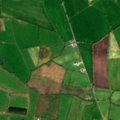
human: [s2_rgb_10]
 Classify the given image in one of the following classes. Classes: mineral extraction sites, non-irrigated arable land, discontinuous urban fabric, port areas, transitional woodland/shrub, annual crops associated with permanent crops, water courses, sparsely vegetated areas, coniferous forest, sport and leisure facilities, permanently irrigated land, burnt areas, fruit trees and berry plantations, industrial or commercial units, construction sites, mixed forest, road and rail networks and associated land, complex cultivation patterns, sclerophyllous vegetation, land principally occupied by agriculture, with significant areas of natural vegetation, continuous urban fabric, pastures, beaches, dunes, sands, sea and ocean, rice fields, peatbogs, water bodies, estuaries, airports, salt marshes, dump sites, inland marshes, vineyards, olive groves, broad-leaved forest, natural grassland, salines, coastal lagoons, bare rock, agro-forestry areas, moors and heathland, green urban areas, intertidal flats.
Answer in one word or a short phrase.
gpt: pastures